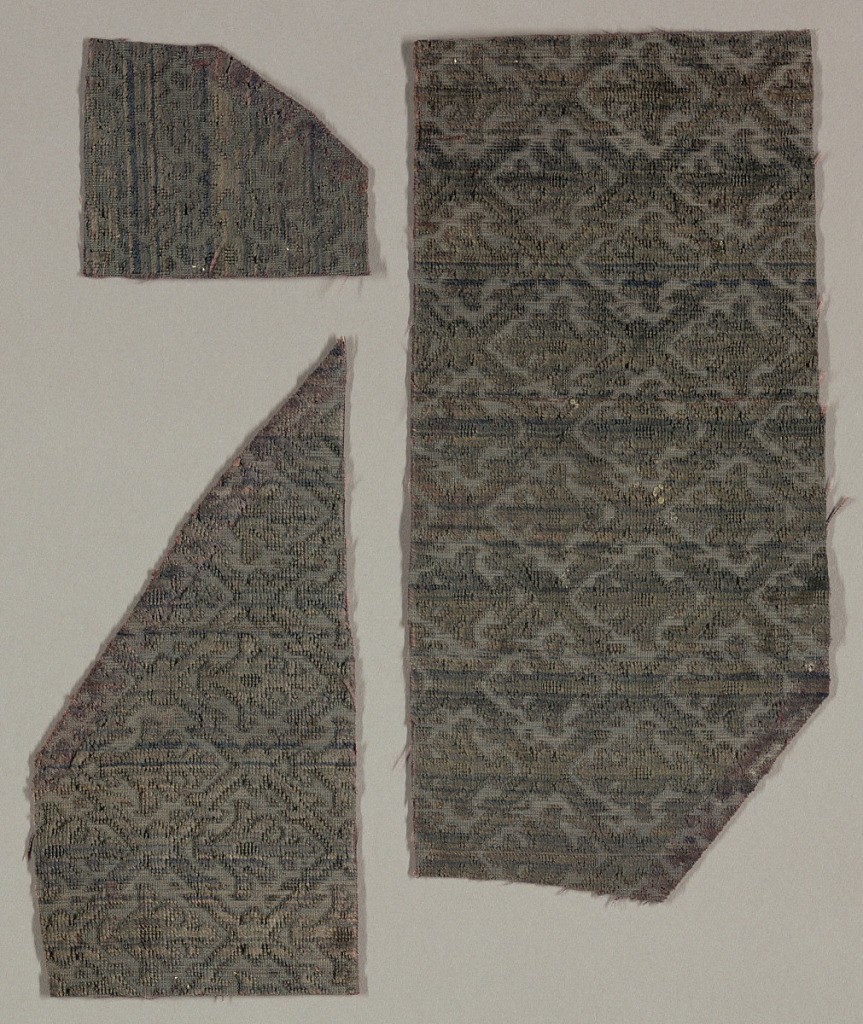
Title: Fragments
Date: late 16th century
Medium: silk Technique: cut and uncut supplementary warp pile (velvet)
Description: Three small fragments of grey-blue (maybe purple originally) cut and uncut velvet on silk ground. Small scale allover design of diamond-shaped spaces, each enclosing a conventionalized palmette.